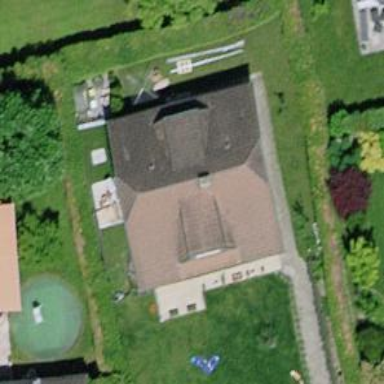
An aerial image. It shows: Detached building with half-hipped roof shape.